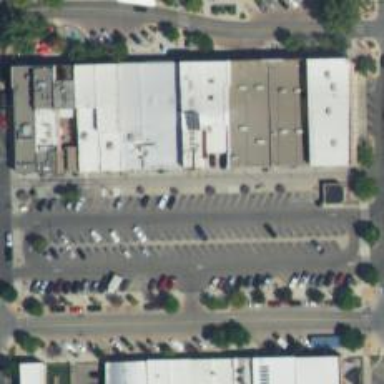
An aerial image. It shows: Parking space.